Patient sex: M
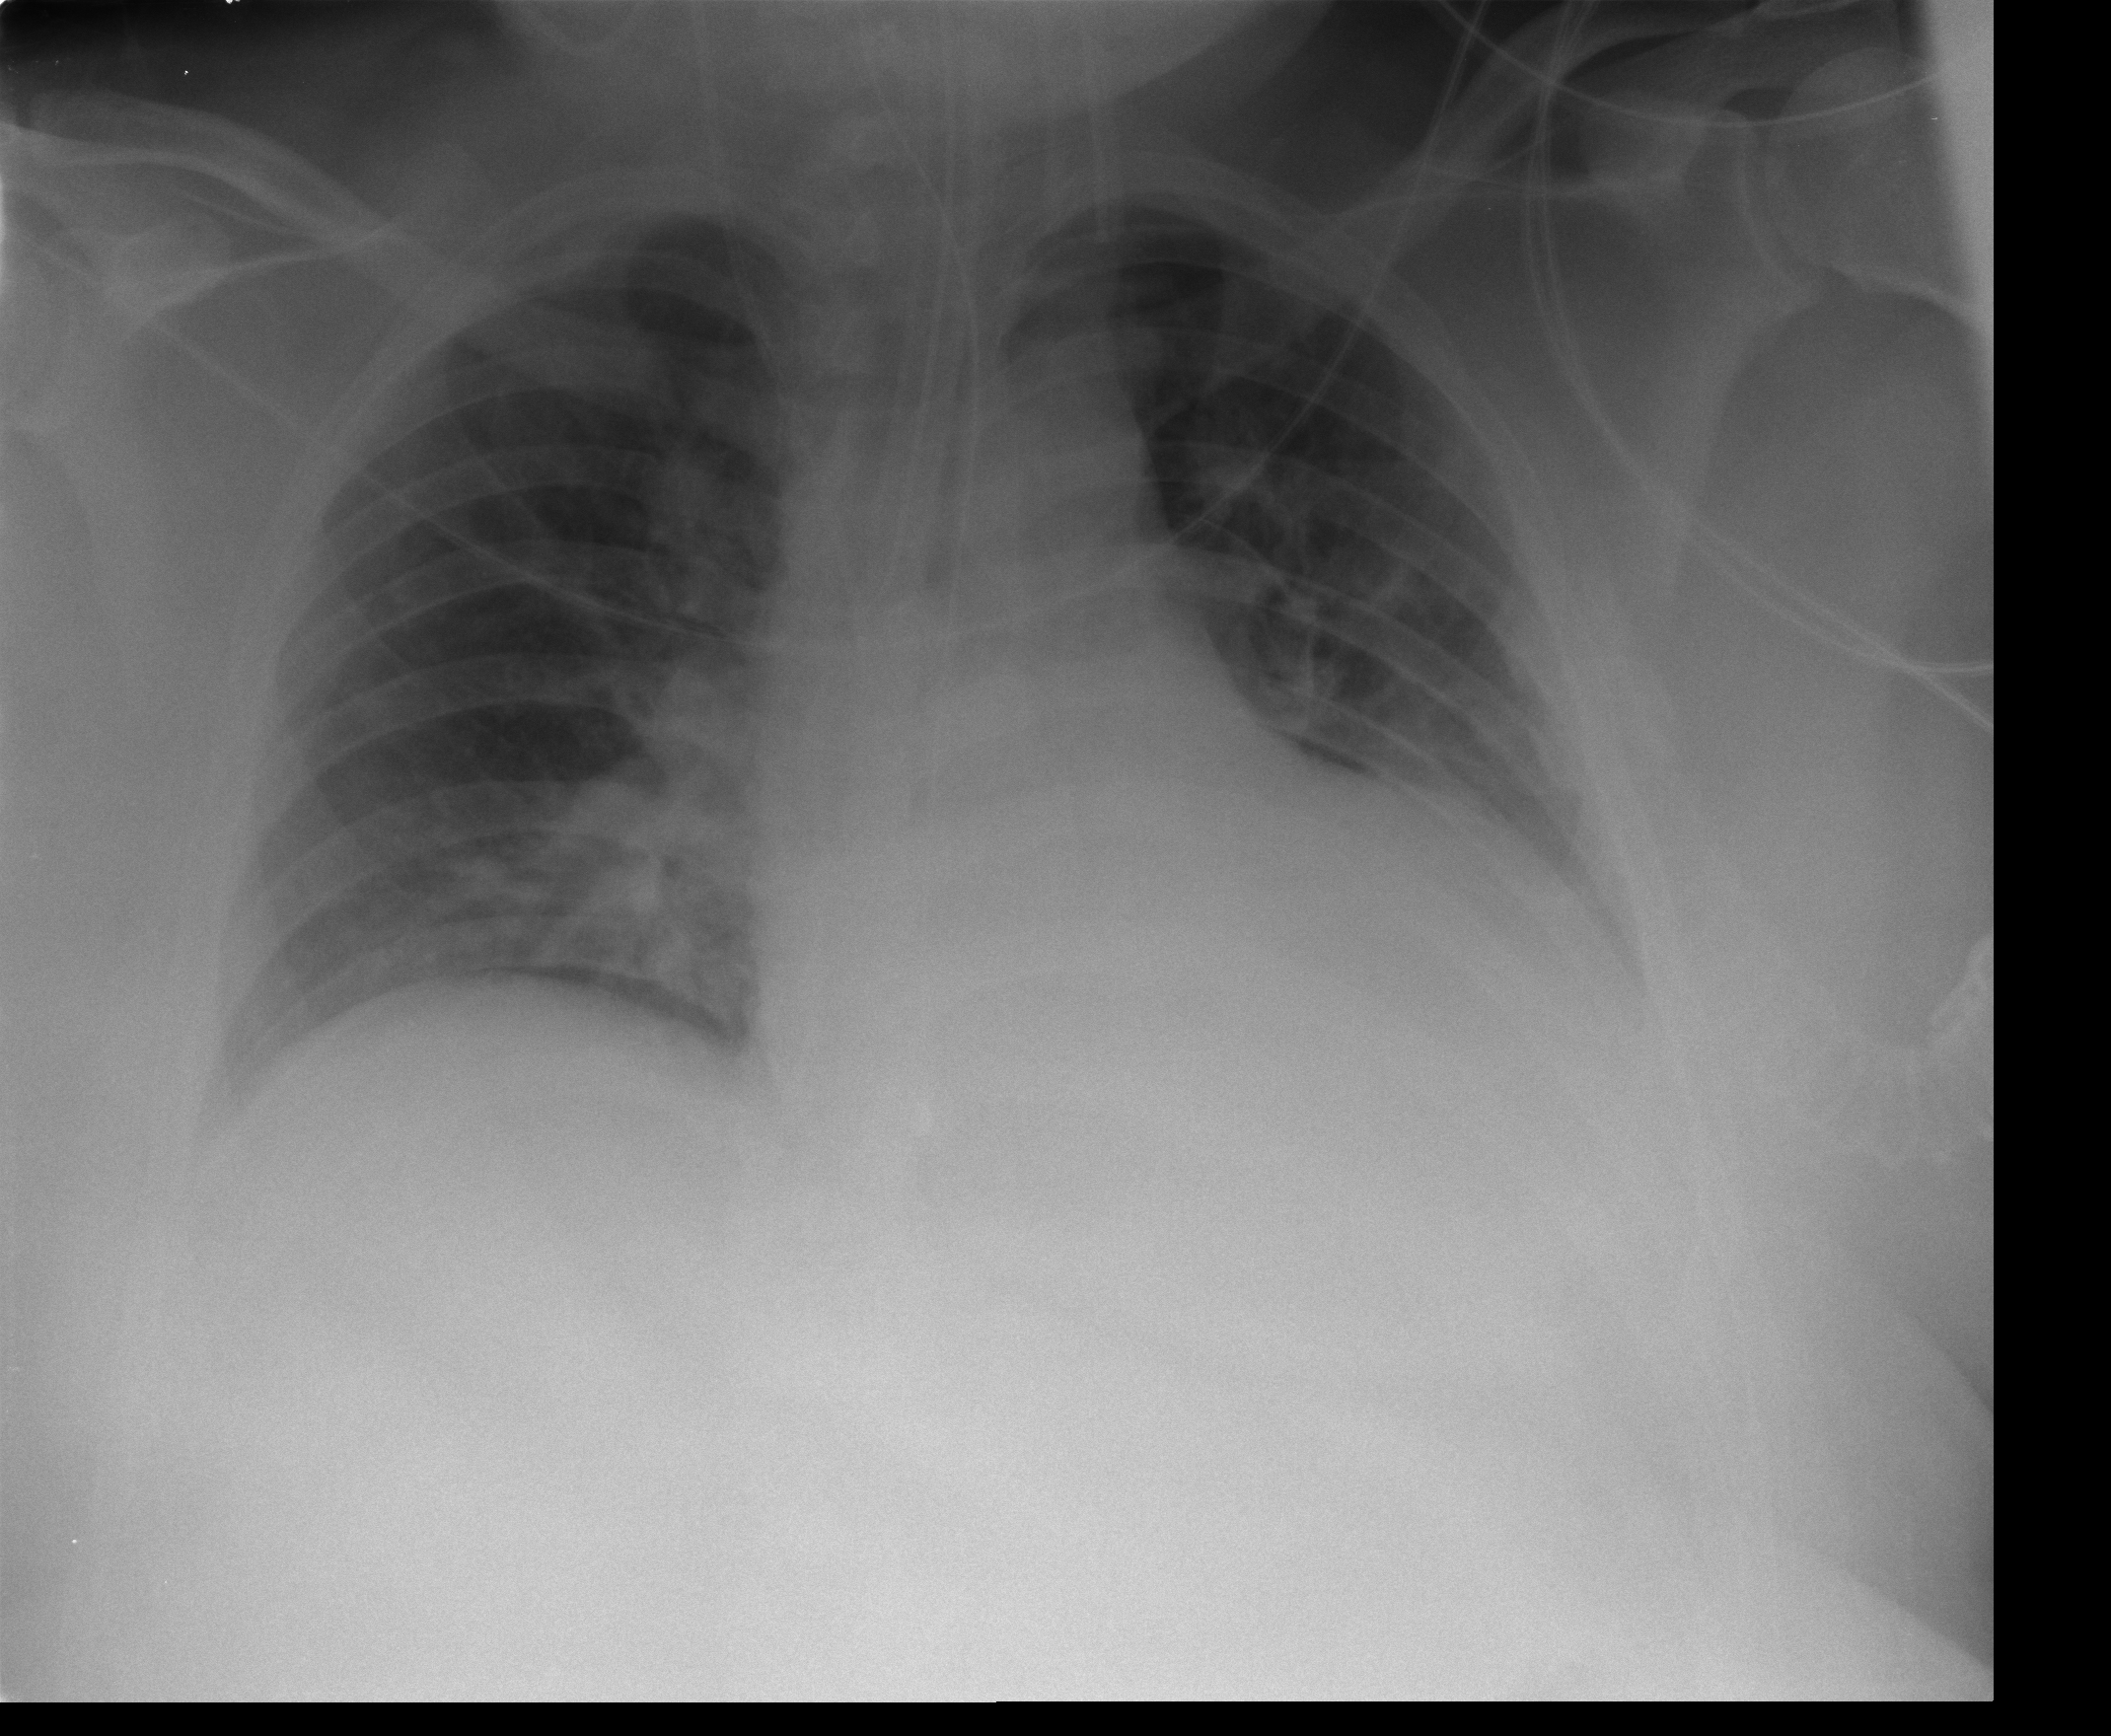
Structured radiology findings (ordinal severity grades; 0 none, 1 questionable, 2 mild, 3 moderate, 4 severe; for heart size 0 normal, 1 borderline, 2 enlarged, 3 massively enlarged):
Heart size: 2
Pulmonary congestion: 2
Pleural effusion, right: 0
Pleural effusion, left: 1
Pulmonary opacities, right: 1
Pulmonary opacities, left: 0
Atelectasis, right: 1
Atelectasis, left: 2